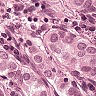
Metastatic tissue present: yes